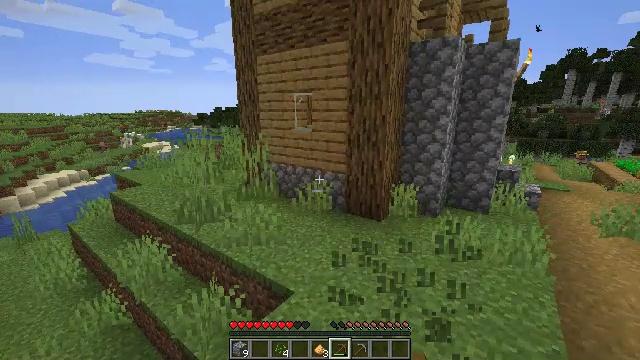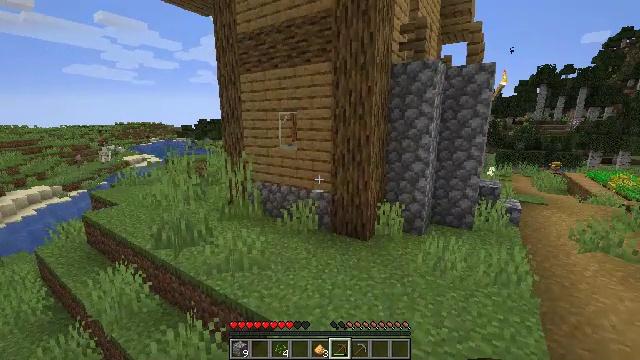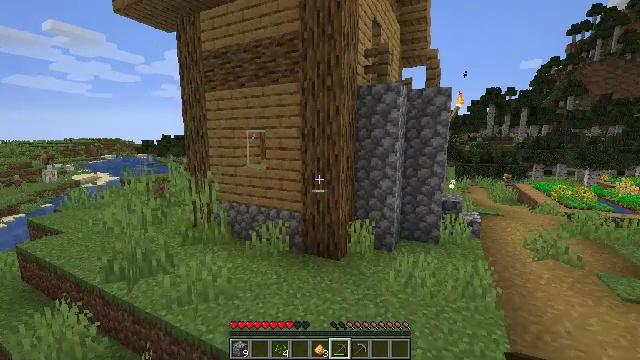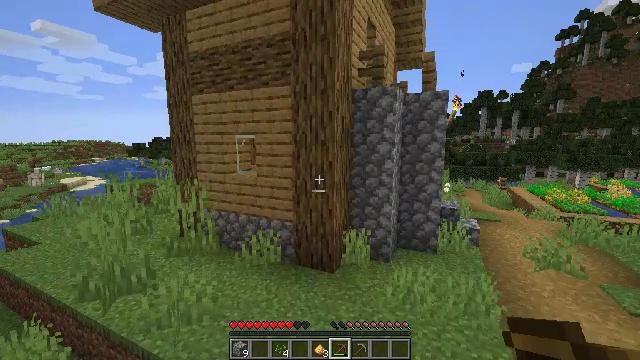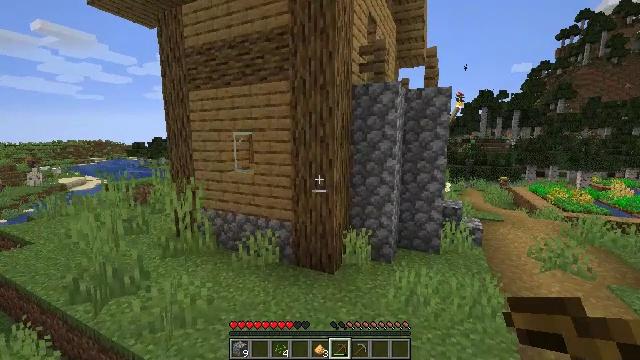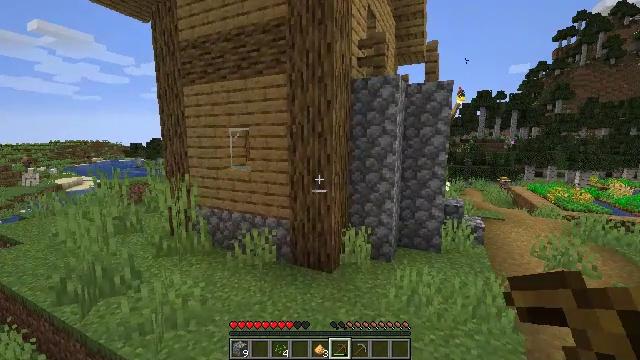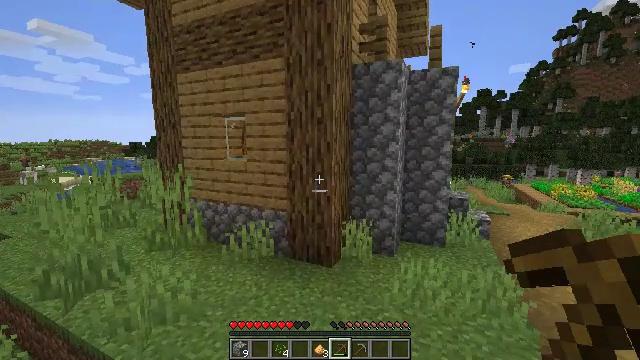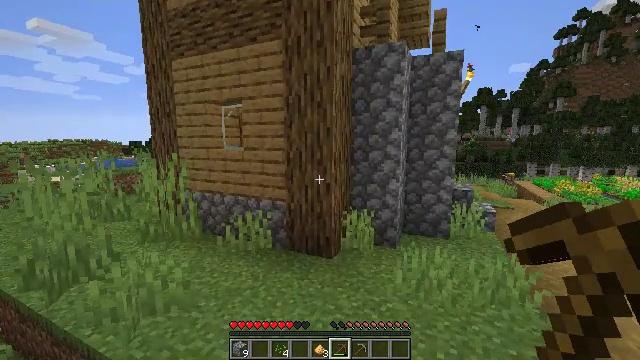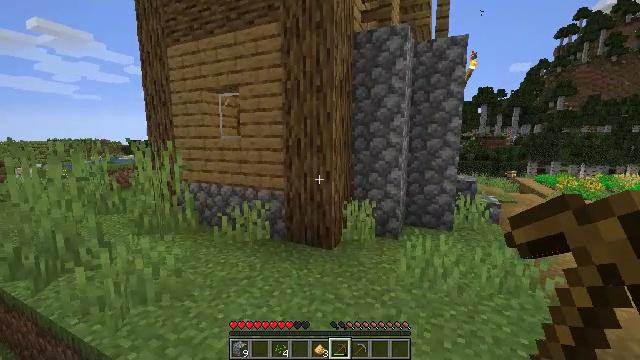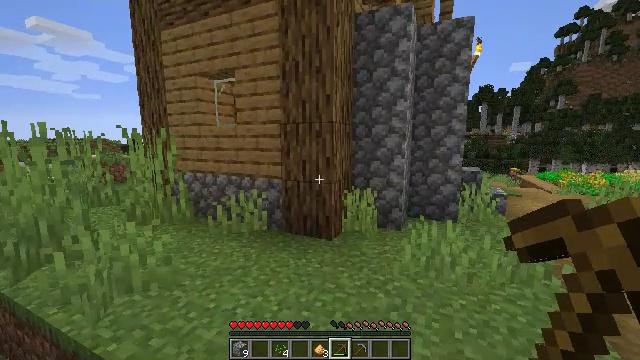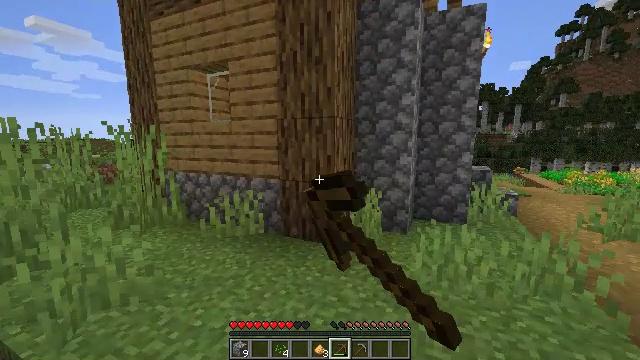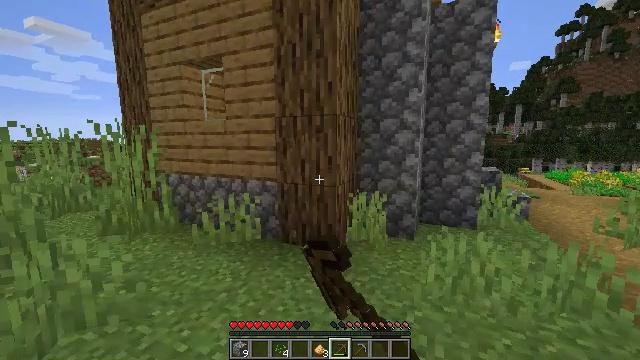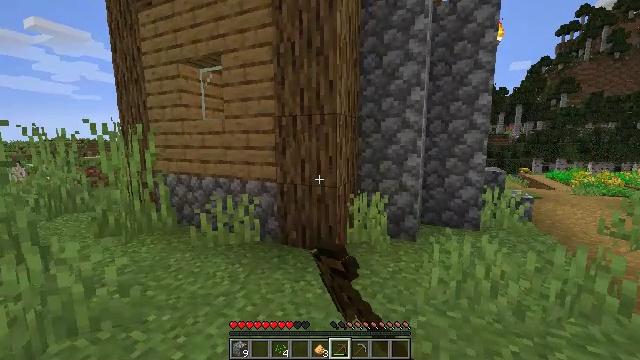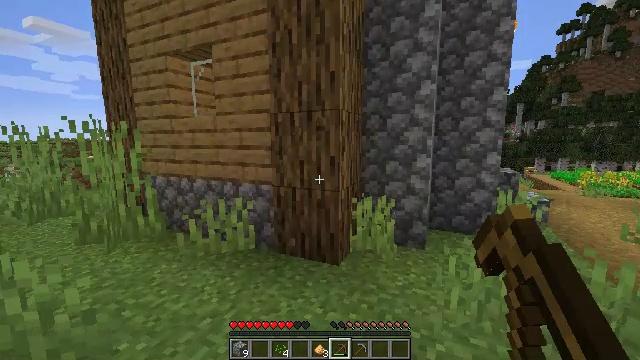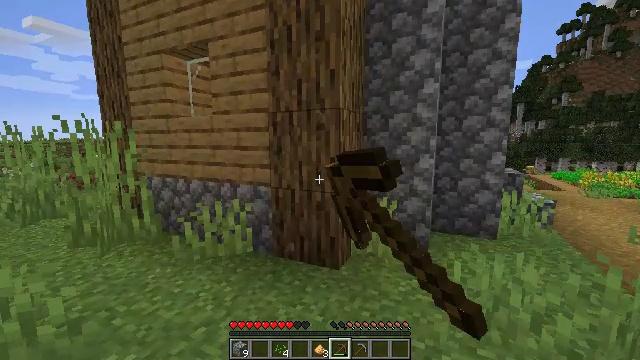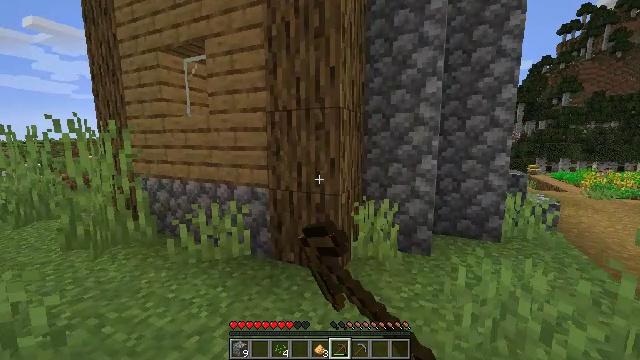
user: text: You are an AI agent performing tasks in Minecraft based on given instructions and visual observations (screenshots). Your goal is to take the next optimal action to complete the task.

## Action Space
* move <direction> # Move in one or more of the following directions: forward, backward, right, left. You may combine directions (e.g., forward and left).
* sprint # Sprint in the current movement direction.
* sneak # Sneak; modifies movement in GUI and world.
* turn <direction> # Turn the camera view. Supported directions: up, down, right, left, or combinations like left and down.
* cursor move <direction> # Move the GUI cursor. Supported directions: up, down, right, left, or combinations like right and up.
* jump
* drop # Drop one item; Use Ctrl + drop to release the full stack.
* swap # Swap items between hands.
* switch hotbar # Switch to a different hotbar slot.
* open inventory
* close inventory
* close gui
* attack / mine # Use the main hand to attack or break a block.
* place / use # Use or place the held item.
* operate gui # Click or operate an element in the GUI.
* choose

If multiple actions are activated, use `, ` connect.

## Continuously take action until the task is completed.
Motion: motion action
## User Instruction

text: Mine the oak log.
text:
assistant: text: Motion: move forward, turn right and up, attack / mine, jump
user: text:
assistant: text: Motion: move forward, turn right and up, attack / mine, jump
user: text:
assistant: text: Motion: move forward, turn right, attack / mine, jump
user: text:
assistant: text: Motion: move forward, attack / mine, jump
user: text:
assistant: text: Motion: move forward, attack / mine, jump
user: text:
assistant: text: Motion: move forward, attack / mine, jump
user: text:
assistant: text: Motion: move forward, attack / mine, jump
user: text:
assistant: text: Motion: move forward, attack / mine
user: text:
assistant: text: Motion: move forward, attack / mine
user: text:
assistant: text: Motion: move forward, attack / mine
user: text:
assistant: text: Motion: move forward, attack / mine
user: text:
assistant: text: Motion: move forward, attack / mine
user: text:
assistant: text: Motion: move forward, attack / mine
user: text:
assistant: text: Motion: attack / mine
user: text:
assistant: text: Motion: attack / mine
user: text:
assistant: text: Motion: attack / mine
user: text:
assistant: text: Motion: attack / mine
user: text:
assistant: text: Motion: attack / mine
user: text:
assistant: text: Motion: attack / mine
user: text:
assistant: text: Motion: attack / mine
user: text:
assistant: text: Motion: attack / mine
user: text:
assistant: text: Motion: attack / mine
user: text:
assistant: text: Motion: attack / mine
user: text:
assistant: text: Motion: attack / mine
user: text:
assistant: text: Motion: attack / mine
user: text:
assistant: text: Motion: attack / mine
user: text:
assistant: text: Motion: attack / mine
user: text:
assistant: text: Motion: attack / mine
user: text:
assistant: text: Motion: attack / mine
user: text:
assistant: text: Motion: attack / mine